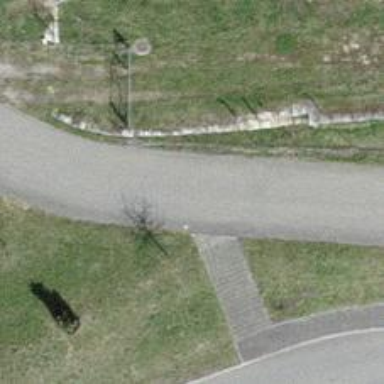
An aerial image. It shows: Road with steps.